Question: So I have a table and this table has two attibutes latitude and longitude both of type double. Now I have some idea about how to do a SELECT statement to get all the required rows but don't know how to put this togather or if it will be correct.
Basically I have an android map like so:

Each dot represents one edge of phones screen. Now the coordiantes come in form of Location object containing two attributes Latitude and Longitude.
How would I select all entries that have Longitude and Latitude inside this grid. My first try was
'''
SELECT * FROM table WHERE (topLeftLatitude < latitude < topRightLatitude) AND (topLeftLongitude < longitude < topRightLongitude)
'''
But I'm thinking this will only select the ones that are in horizontal line or ? After 10h resolving the DB issue I'm pretty confused here.
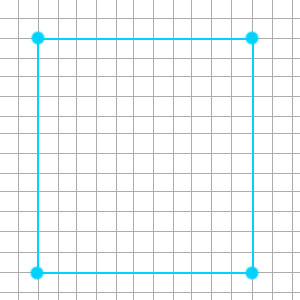
Answer: To select something within a square in general you need , not sure if this is true for the Google maps API but I would guess something like this:
SELECT * FROM table WHERE (latitude > topLeftLatitude) AND (latitude < topRightLatitude) AND (topLeftLongitude > longitude) AND (bottomLeftLongitude < longitude)
Correct me if I'm wrong